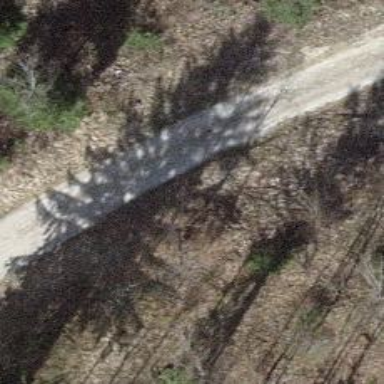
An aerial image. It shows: Track road.